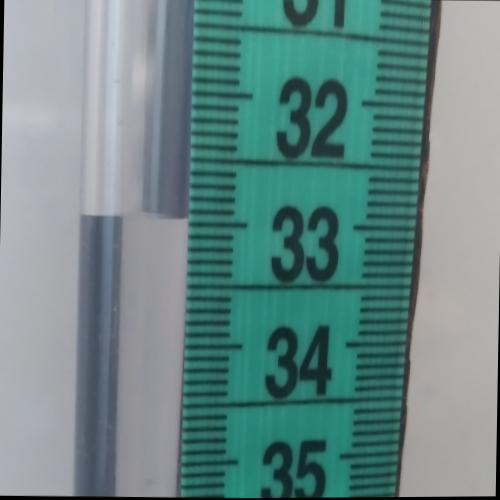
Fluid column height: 33.0 cm